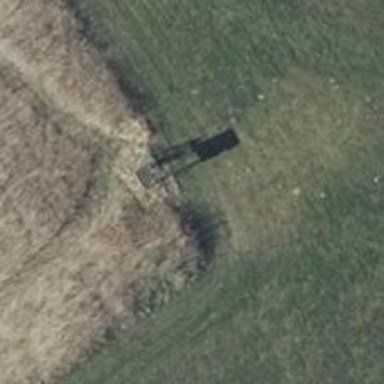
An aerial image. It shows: Hunting stand.